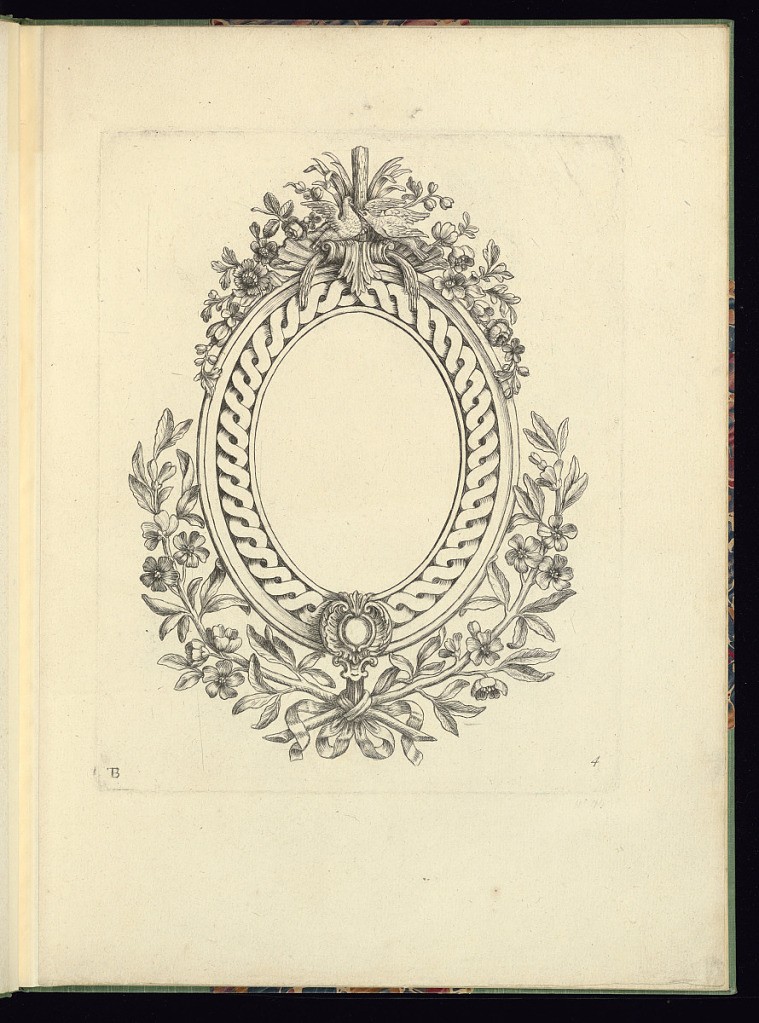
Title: Medallion or Frame Design
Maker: Théodore Bertren, active in France, 18th century
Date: ca. 1771
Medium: Etching on laid paper
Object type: Print
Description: Design for an oval medallion or frame featuring foliate branches, flowers, interlaced strapwork, cartouche clasps with shell motifs, ribbons, and birds. The plate is numbered and signed with the artist's monogram.